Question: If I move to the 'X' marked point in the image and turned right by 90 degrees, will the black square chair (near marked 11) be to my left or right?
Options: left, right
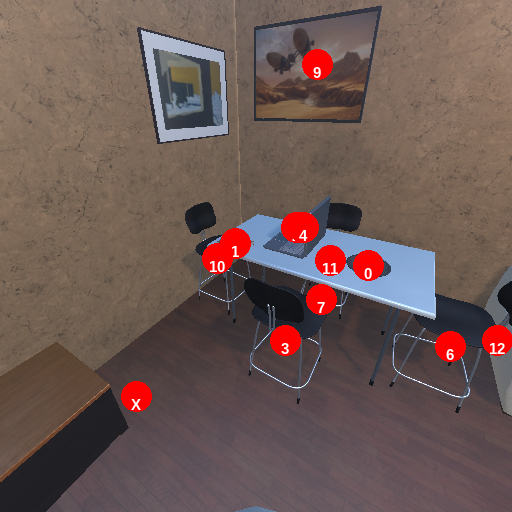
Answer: left